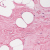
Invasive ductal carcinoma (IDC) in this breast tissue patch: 0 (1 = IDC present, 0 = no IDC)